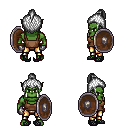
a pixel art fantasy rpg character, male body template, orc, green skin, brown pirate shirt, gold greaves, white short topknot hairstyle, metal gloves, ghillies, shield, four views (front, back, left, right), 2x2 character sprite sheet, small pixel art, hard edges, no anti-aliasing